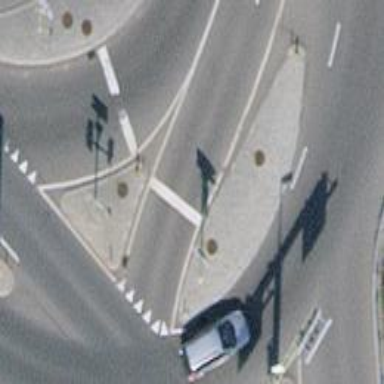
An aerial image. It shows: Road with traffic signals.